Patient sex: M
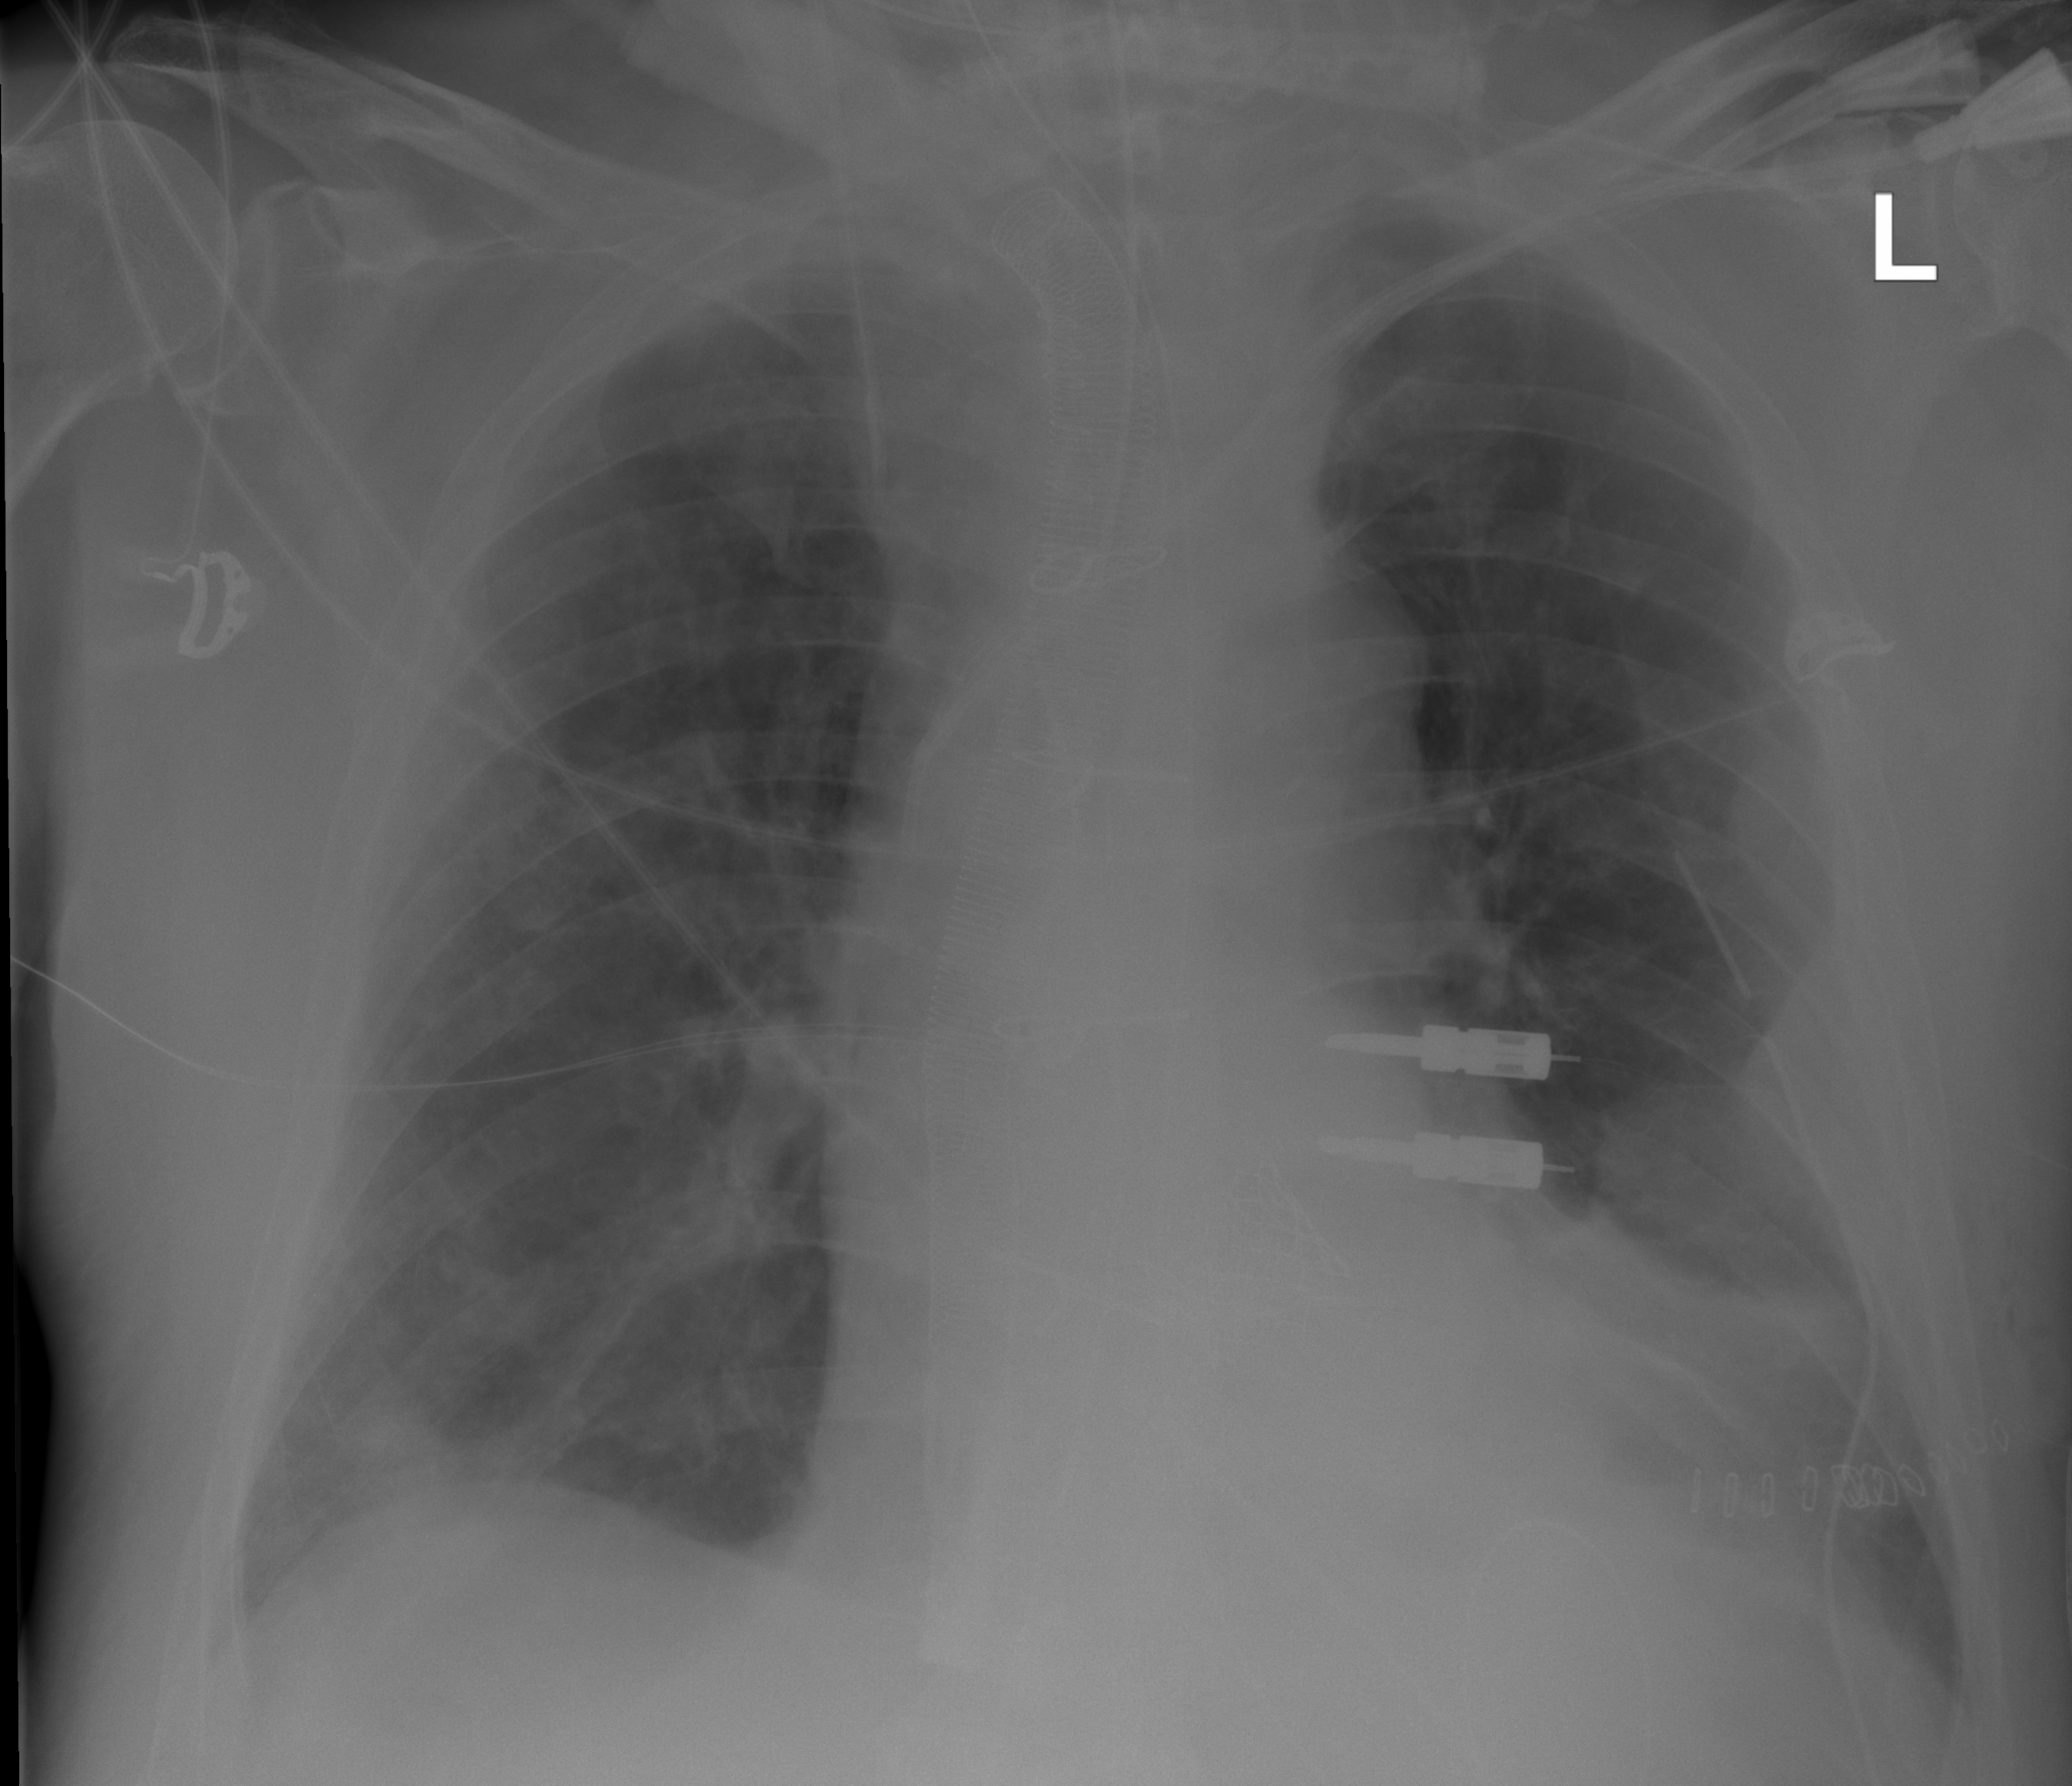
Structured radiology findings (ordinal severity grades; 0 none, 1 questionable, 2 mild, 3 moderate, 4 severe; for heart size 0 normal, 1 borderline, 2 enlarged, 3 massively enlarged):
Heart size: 2
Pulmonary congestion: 2
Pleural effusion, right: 0
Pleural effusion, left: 2
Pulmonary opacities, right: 0
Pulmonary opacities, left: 2
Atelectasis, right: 2
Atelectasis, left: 2